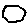
Label: hexagon